Aerial crown-view tile of a tropical tree (Barro Colorado Island, Panama), acquired 20240918:
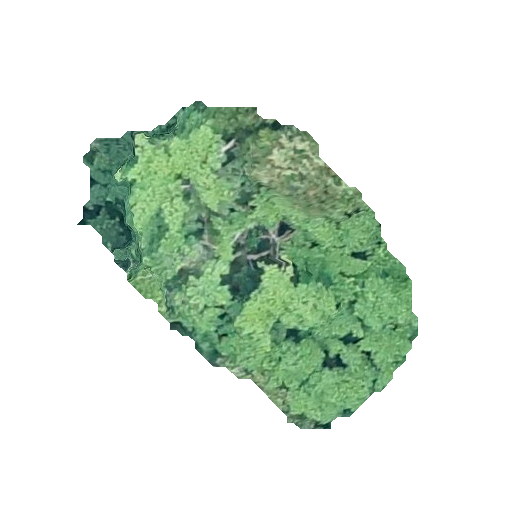
Species: Tabernaemontana arborea
GBIF accepted scientific name: Tabernaemontana arborea
Crown area: 106.332 m²